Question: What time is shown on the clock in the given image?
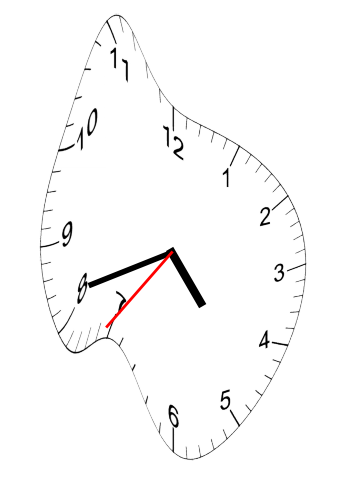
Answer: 04:41:36